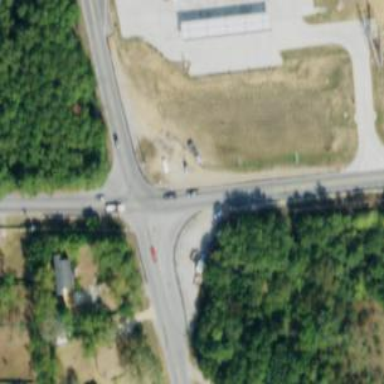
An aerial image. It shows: Road with stop sign.